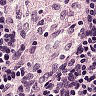
Metastatic tissue present: no